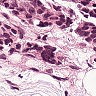
Metastatic tissue present: yes